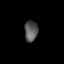
Tissue: lung
Cell type: Endothelial cells
Senescence score: 0.631
Nuclear area (px): 271
Mean DAPI intensity: 87.546